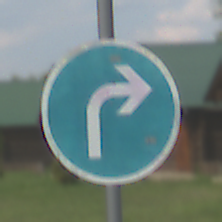
Verkehrszeichen: VorgeschriebeneFahrtrichtungRechts
Umgebung: Outdoor, Nature
Tageszeit: MorningAfternoon
Wetter: PartlyCloudy
Licht: Natural
Jahreszeit: NotSpecified
Kontrast: HighContrast